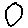
Label: hexagon